Field crop: maize
Growth stage: 2
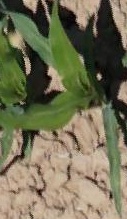
Species: maize